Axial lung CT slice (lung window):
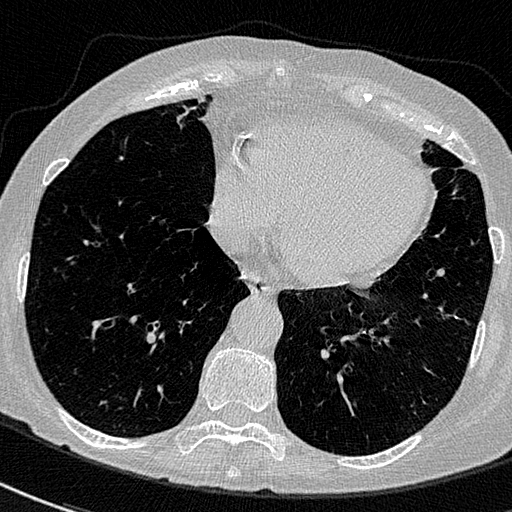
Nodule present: no